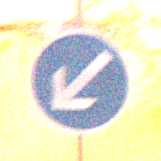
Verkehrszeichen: VorgeschriebeneVorbeifahrtLinks
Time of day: Night
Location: Outdoor (Nature)
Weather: Clear
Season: NotSpecified
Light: Natural